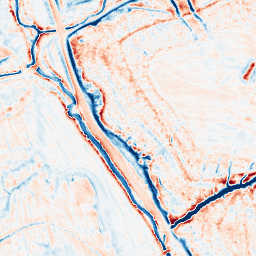
Category: edge_preserving
Decomposition family: anisotropic_diffusion
Decomposition parameters: iterations: 50
kappa: 100
gamma: 0.1
Upsampling method: bicubic
Upsampling parameters: scale: 8
Upsampling scale: 8